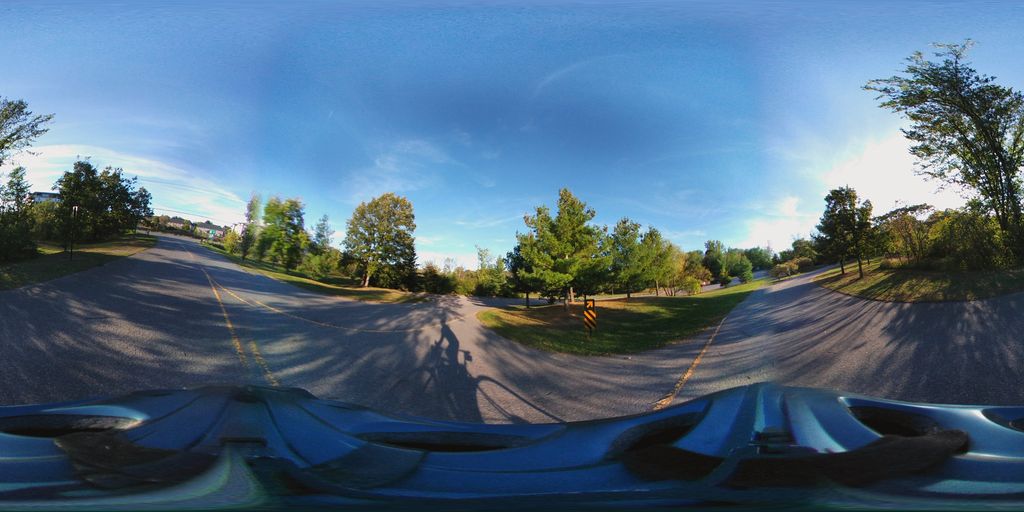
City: ottawa-gatineau